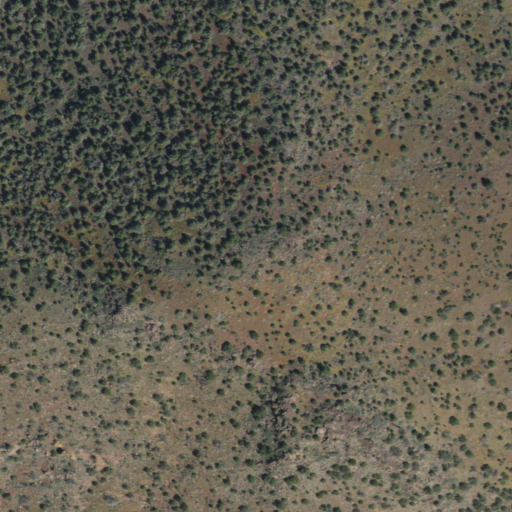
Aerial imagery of mountain in Arizona named Cedar Mountain containing evergreen forest and shrub